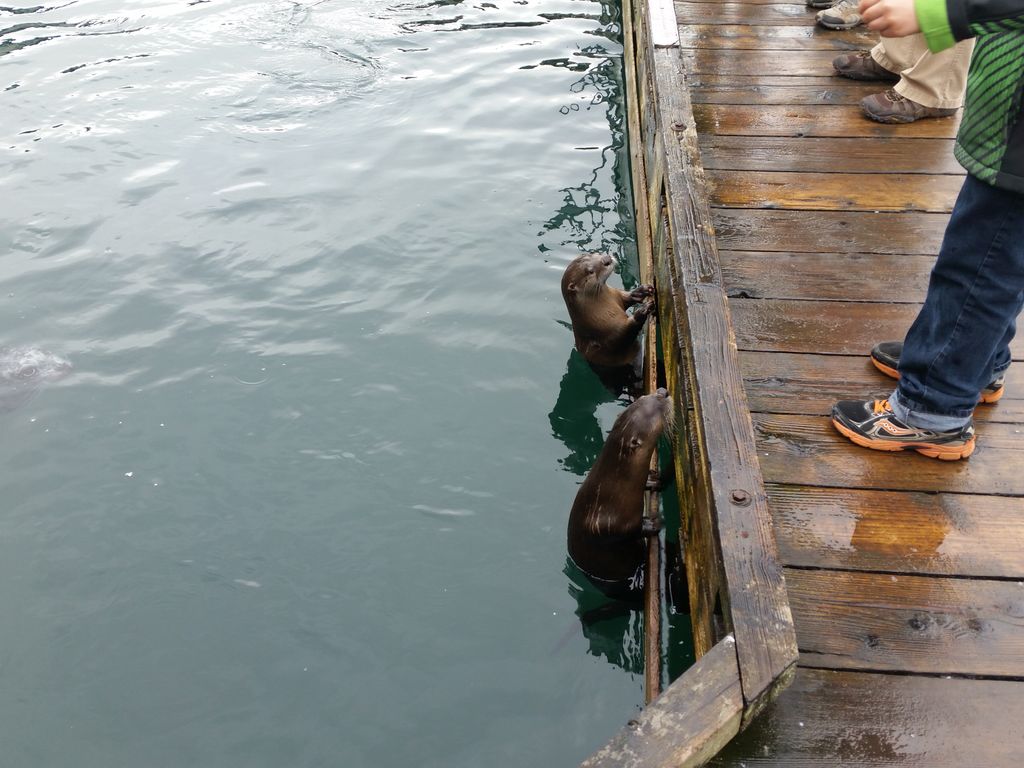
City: victoria